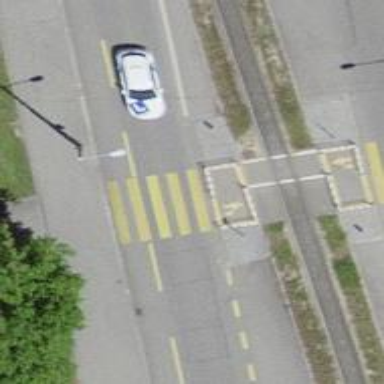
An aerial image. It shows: Cycle barrier.